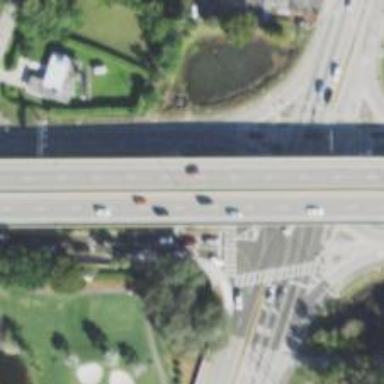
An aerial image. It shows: Primary link road with asphalt surface.